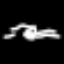
Label: frog